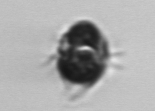
Label: Mesodinium